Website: crate-barrel
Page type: review-order
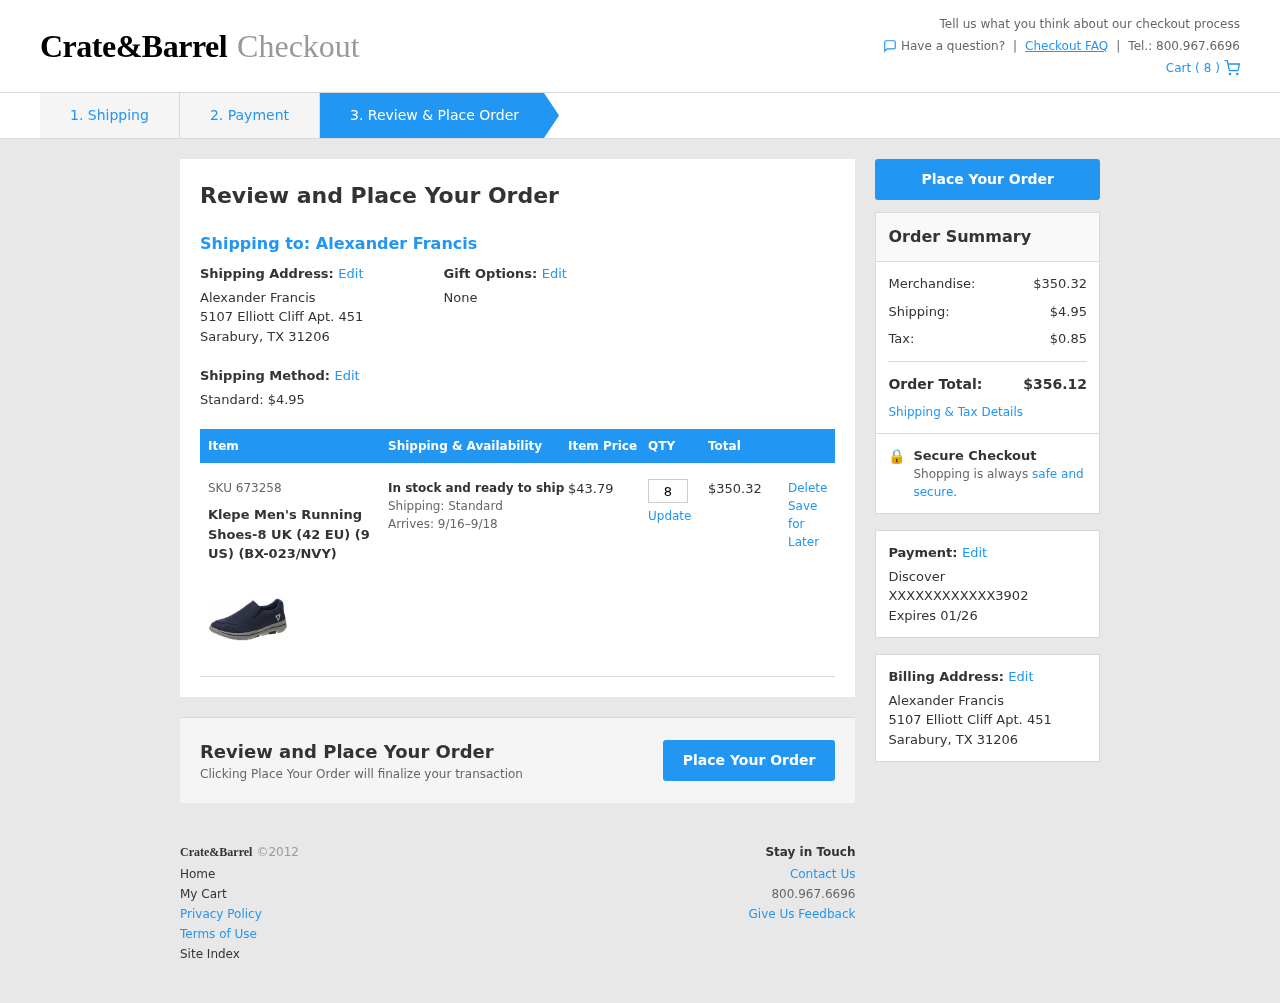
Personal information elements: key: PII_CARD_LAST4
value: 3902
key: PII_CARD_TYPE
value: Discover
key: PII_FULLNAME
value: Alexander Francis
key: PII_FULLNAME2
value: Alexander Francis
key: PII_STREET
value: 5107 Elliott Cliff Apt. 451
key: PII_CITY2
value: Sarabury
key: PII_STATE_ABBR2
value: TX
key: PII_POSTCODE
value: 31206
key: PII_POSTCODE_FULL
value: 31206
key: PII_POSTCODE_NUMERIC
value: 31206
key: PII_CARD_EXPIRY
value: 01/26
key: PII_FULLNAME3
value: Alexander Francis
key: PII_CITY3
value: Sarabury
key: PII_STATE_ABBR3
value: TX
Product elements: key: PRODUCT1_NAME
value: Klepe Men's Running Shoes-8 UK (42 EU) (9 US) (BX-023/NVY)
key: PRODUCT1_PRICE
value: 43.79
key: PRODUCT1_QUANTITY
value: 8
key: PRODUCT1_SKU
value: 673258
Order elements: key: ORDER_NUM_ITEMS
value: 8
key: ORDER_SHIPPING_COST
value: $4.95
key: ORDER_DELIVERY_DATE
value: Arrives: 9/16–9/18
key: ORDER_SUBTOTAL
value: $350.32
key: ORDER_SUBTOTAL2
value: $350.32
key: ORDER_SHIPPING_COST2
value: $4.95
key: ORDER_TAX
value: $0.85
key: ORDER_TOTAL
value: $356.12